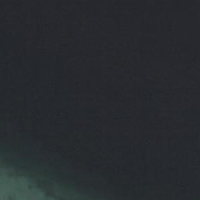
EUNIS habitat code: 14
Species observed at this site:
Gavia stellata
Mergus merganser
Bucephala clangula
Gavia arctica